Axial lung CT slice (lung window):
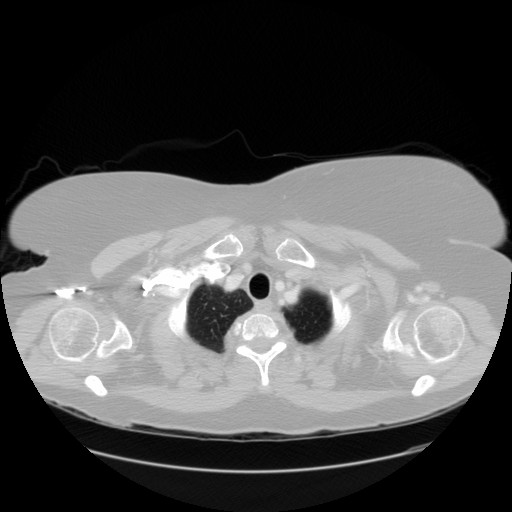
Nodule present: no